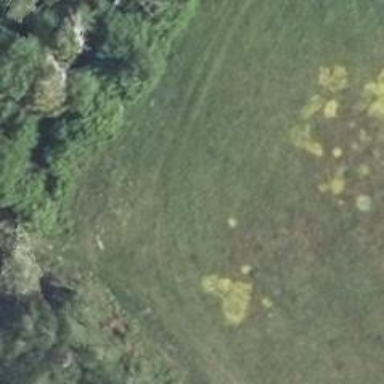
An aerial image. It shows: Track with grass surface categorized as grade4 tracktype.